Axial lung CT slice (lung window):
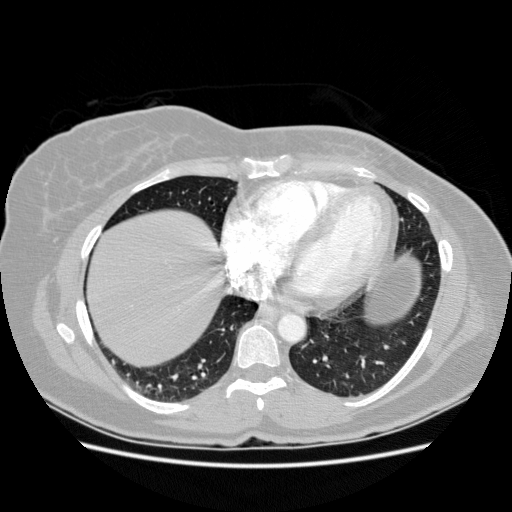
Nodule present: no